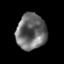
Tissue: prostate
Cell type: Endothelial cells
Senescence score: 0.2578
Nuclear area (px): 1043
Mean DAPI intensity: 107.005